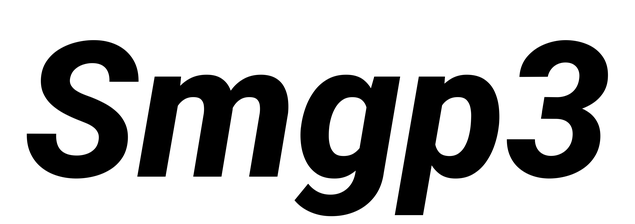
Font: Roboto-Italic_ExtraBold_Italic